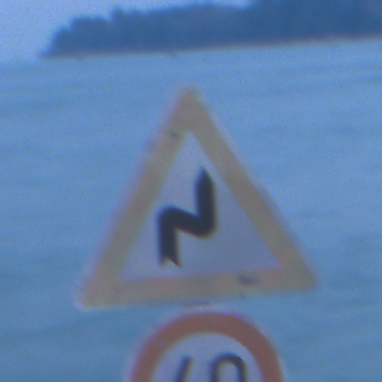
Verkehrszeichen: DoppelkurveRechts
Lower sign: Geschwindigkeit40
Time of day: Dawn
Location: Outdoor (Urban)
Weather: PartlyCloudy
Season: NotSpecified
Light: Natural